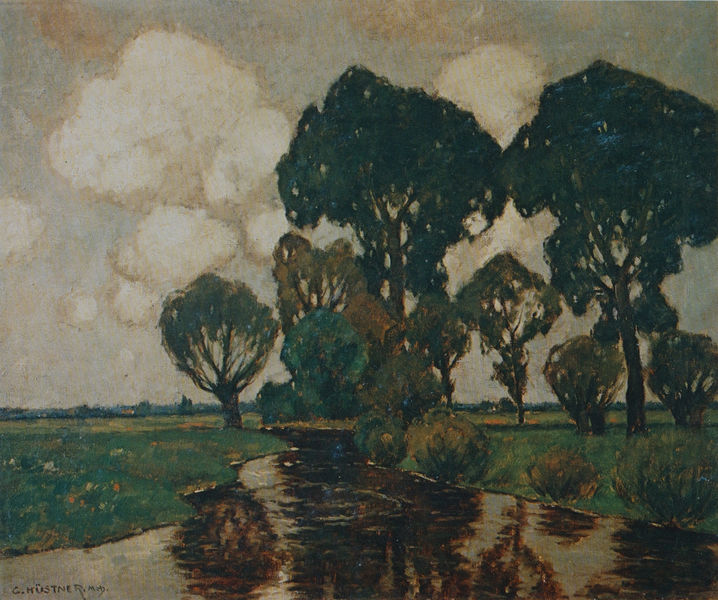
Titel: Sommertag
Künstler: Carl Küstner
Standort: München
Institution: Städtische Galerie im Lenbachhaus
Schlagwörter: baum, blau, dunkel, gemälde, himmel, laub, schatten, wasser, weiß, wolken, bäume, fluss, gelb, grün, impressionismus, landschaft, ocker, see, ufer, blumen, braun, grau, licht, schwarz, strasse, ausblick, blüten, gras, haus, rasen, weg, wiese, wolke, beige, expressionismus, weit, signatur, spiegel, bach, feld, ferne, horizont, natur, spiegelung, stamm, weide, weite, busch, büsche, flach, gewässer, kanal, sträucher, wiesen, land, pflanze, pflanzen, wald, deutschland, wellen, ruhe, farben, dorf, aue, farbe, herbst, signiert, impressionistisch, spiegeln, menschenleer, abendstimmung, reflexion, impression, regen, weiden, munch, acryl, wolkig, reflektion, worpswede, spiegelungen, dachau, cumulus, münter, amper, bachbett, küstner, wolke4, würm, büsch, schwazr, wolkenstimmung, müstner, kana, g.